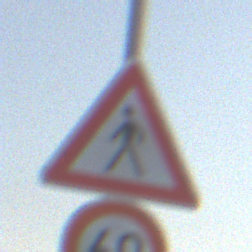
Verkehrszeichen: FussgaengerRechts
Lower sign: Geschwindigkeit60
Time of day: SunriseSunset
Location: Outdoor (Nature)
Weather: PartlyCloudy
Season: NotSpecified
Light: Natural